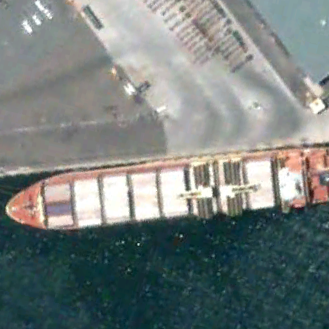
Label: Container_ship